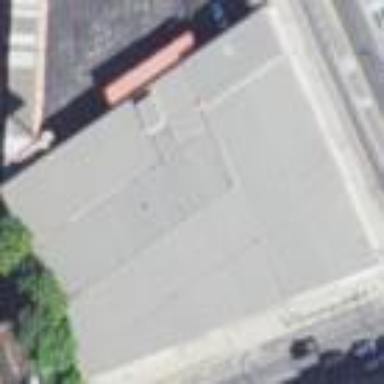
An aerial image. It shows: Commercial building housing storage rental shop branded as Public Storage.